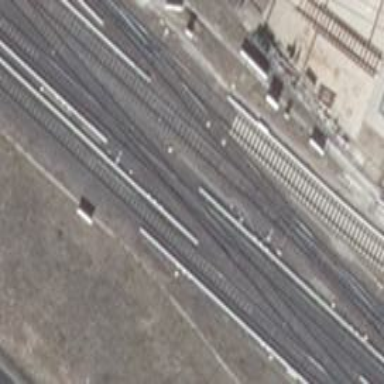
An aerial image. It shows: Light rail railway line with electrified rails.